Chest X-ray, AP view. Patient: 53 years old, sex M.
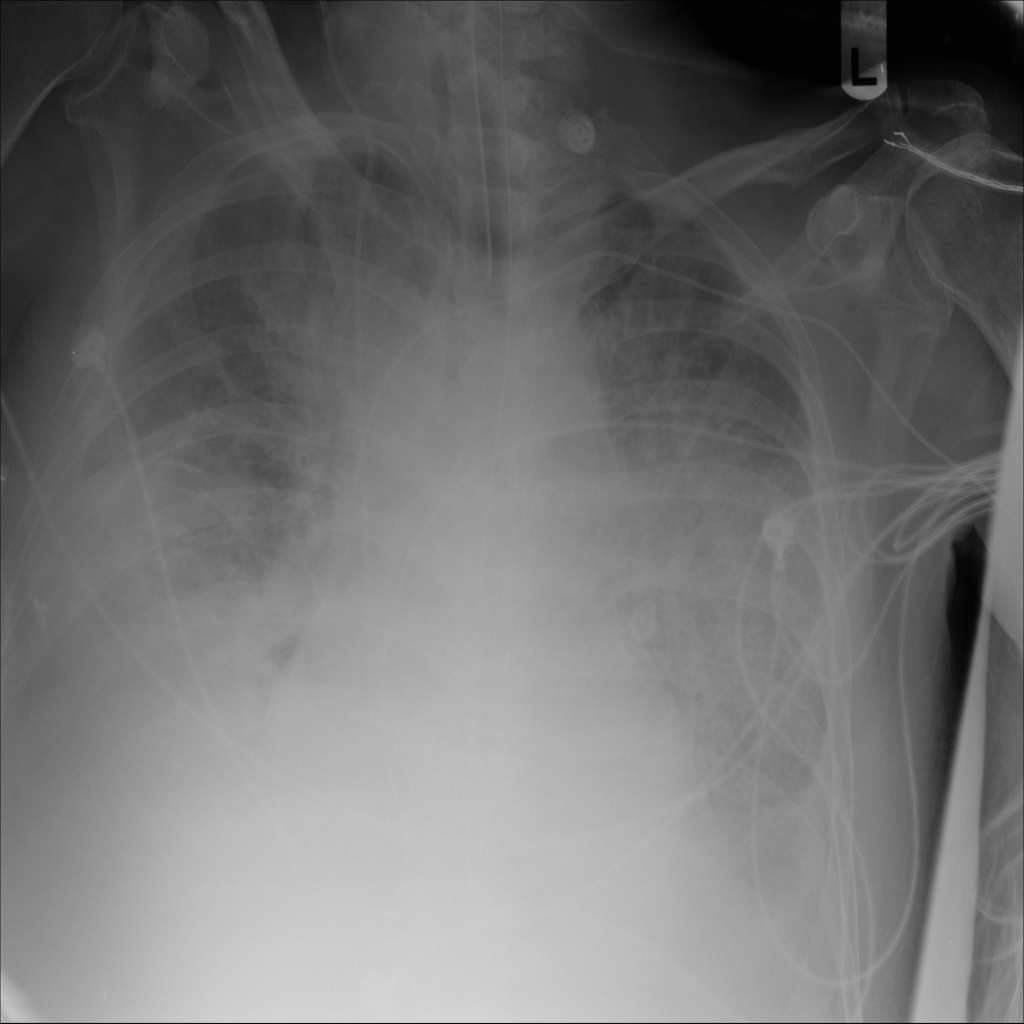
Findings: Atelectasis, Effusion, Infiltration, Pneumonia